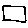
Label: square